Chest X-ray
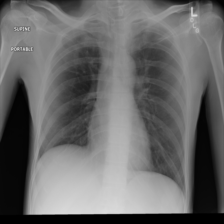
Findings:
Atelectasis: negative
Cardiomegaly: negative
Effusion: negative
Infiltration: negative
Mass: negative
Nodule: negative
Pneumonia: negative
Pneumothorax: negative
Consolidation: negative
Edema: negative
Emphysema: negative
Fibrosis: positive
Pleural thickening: negative
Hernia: negative